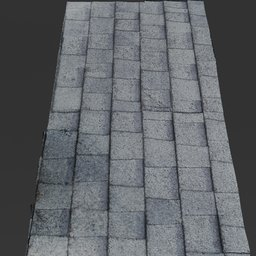
Label: architecture